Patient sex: F
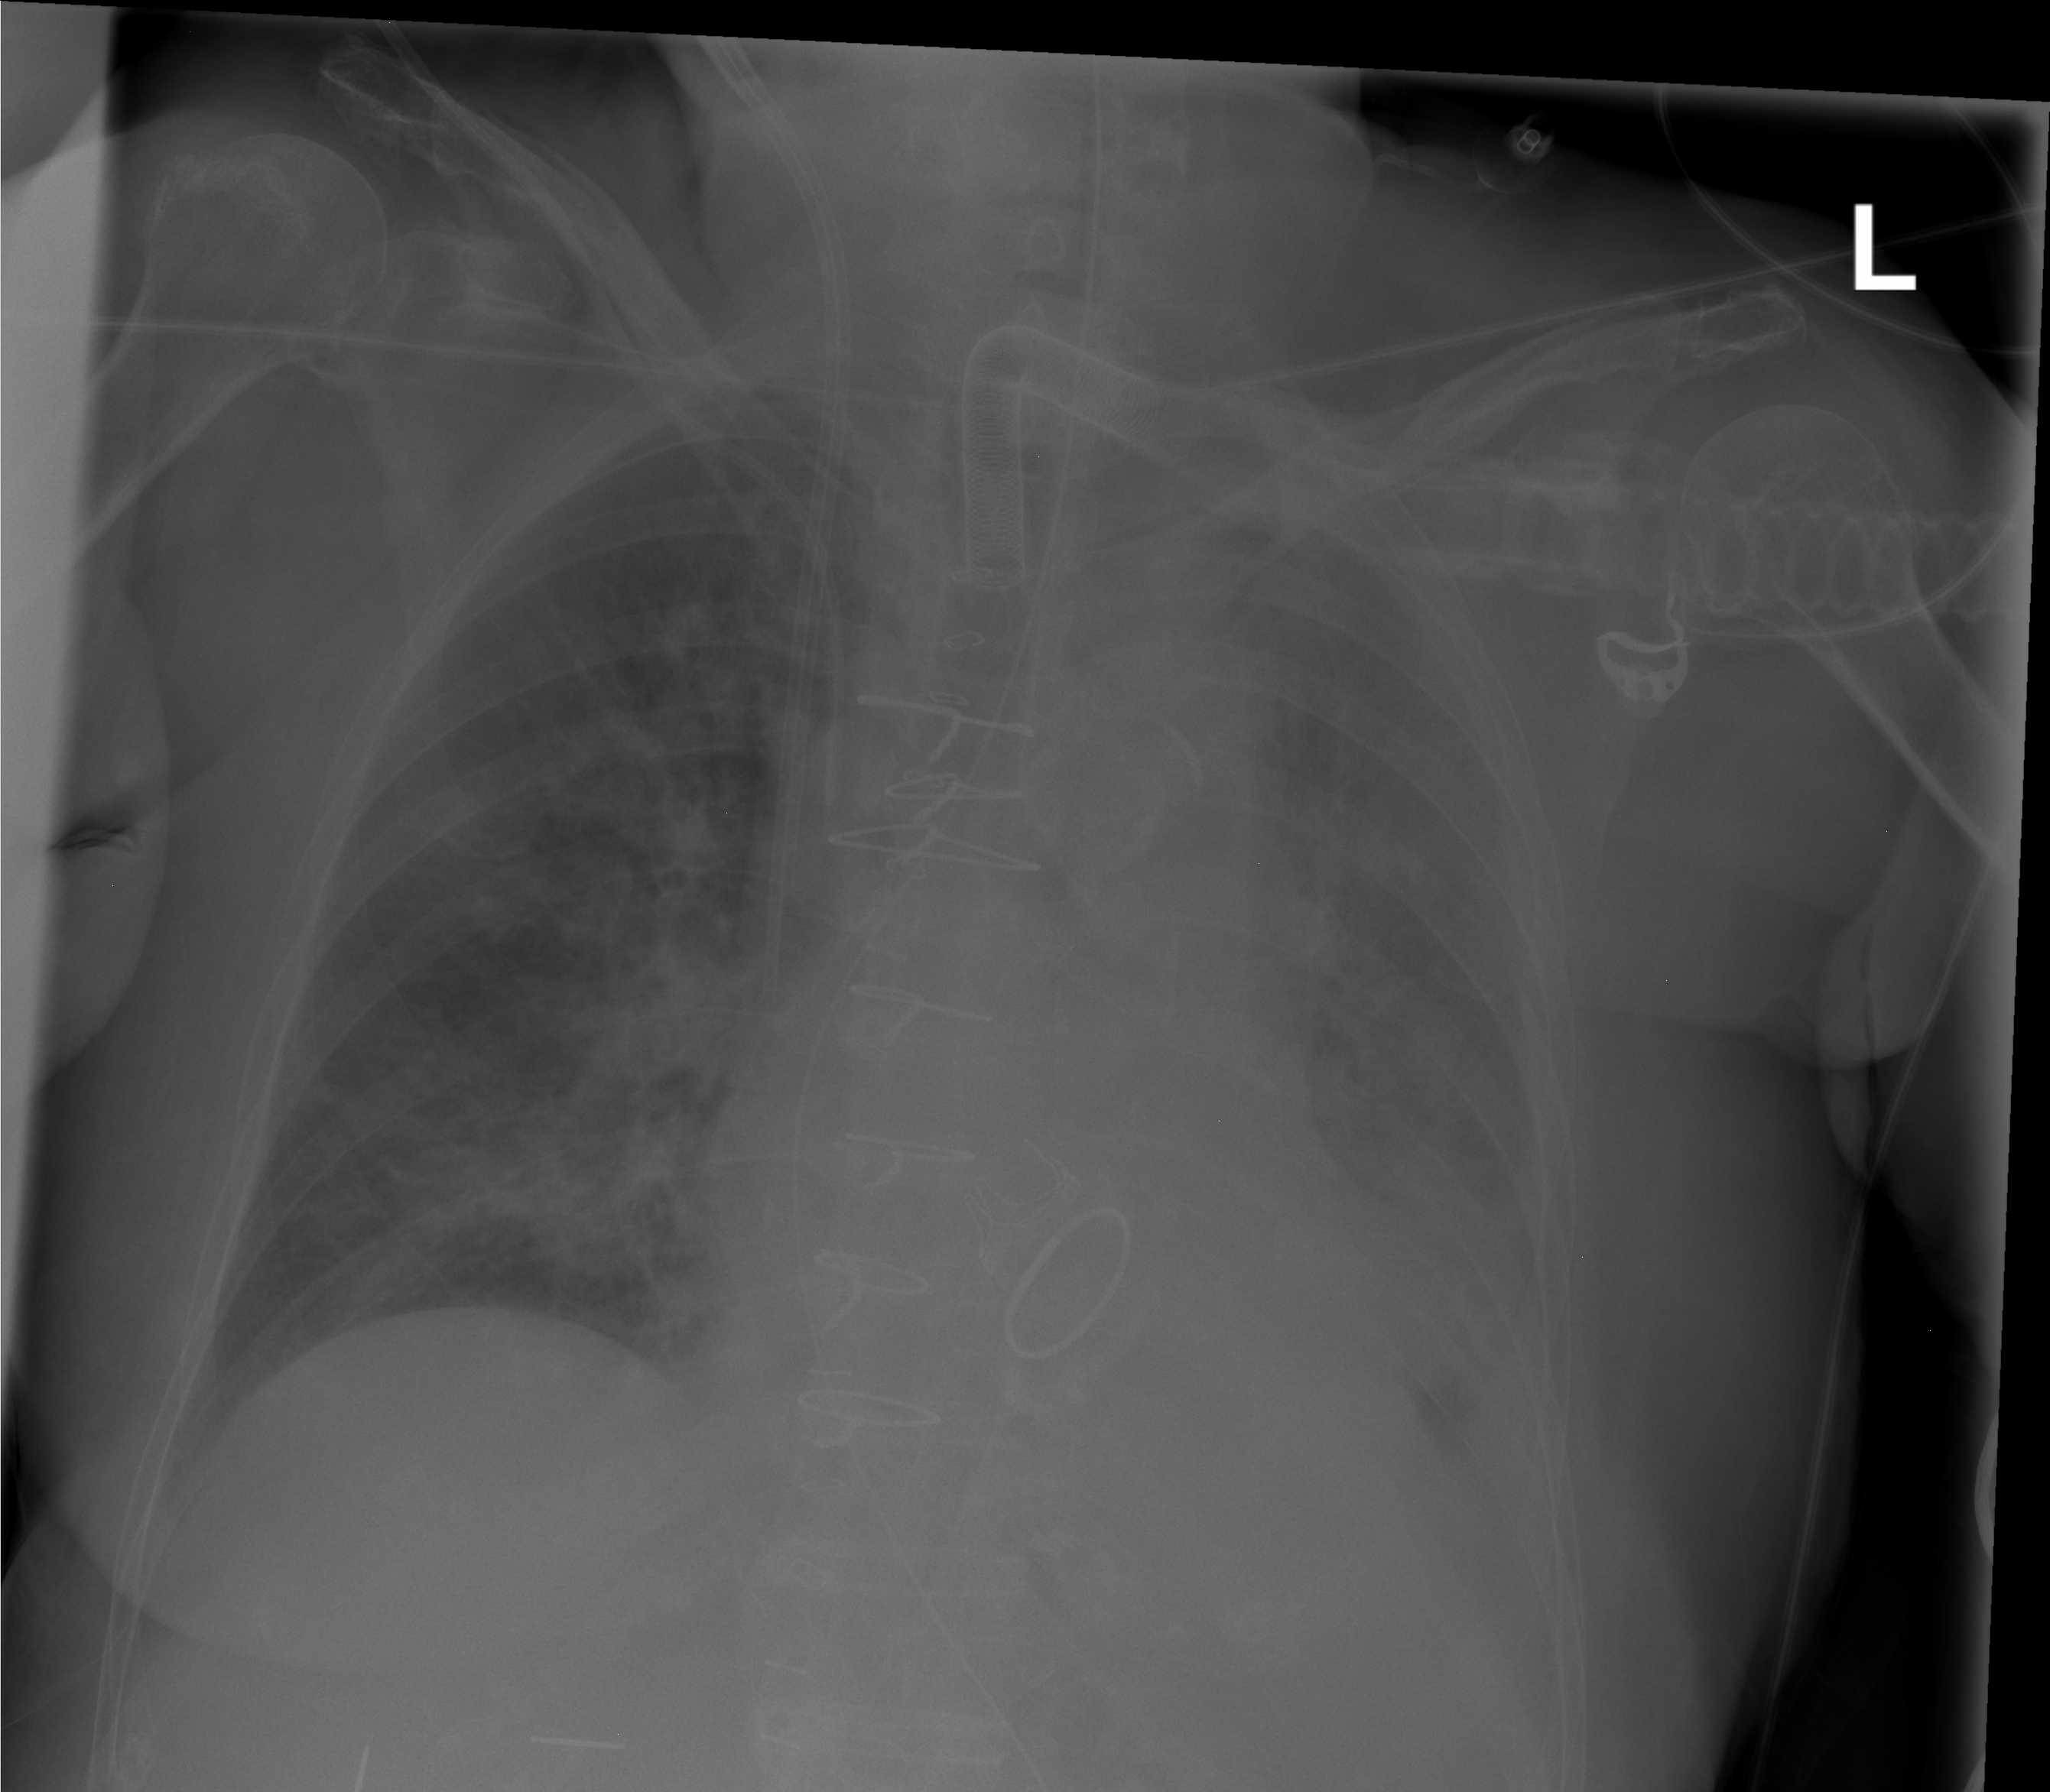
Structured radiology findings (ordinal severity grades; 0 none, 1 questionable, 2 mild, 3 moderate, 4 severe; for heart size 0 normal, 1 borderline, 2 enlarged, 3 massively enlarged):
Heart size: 2
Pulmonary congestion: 2
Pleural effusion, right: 0
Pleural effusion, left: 2
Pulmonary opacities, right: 2
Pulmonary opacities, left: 3
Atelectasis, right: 2
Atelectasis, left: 2